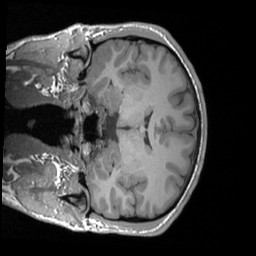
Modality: T1w
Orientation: coronal
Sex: male
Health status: ill
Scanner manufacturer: siemens
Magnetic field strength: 3 T
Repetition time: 1.66 s
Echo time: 0.00254 s